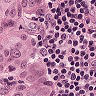
Metastatic tissue present: yes